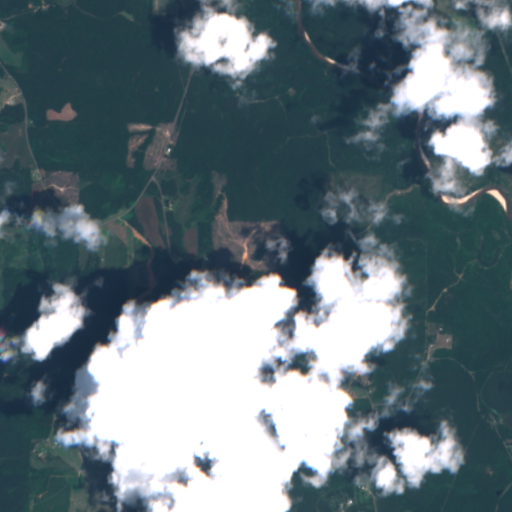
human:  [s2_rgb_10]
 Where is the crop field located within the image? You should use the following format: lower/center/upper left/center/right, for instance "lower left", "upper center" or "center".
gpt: The crop field is located in the lower right of the image.
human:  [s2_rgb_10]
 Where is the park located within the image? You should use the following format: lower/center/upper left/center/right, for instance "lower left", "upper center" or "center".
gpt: The park is located in the upper left of the image.
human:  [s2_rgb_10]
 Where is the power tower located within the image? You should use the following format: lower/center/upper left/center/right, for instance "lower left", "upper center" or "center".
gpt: The power tower is located in the upper right of the image.
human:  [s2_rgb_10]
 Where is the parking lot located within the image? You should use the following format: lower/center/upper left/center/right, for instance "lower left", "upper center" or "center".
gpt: There is no parking lot in the image.